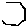
Label: hexagon